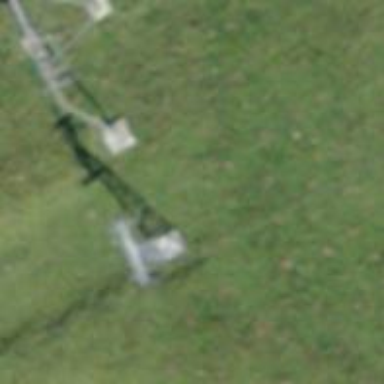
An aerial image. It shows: Pylon for aerialway.